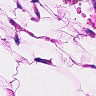
Metastatic tissue present: no